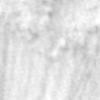
Label: no_change